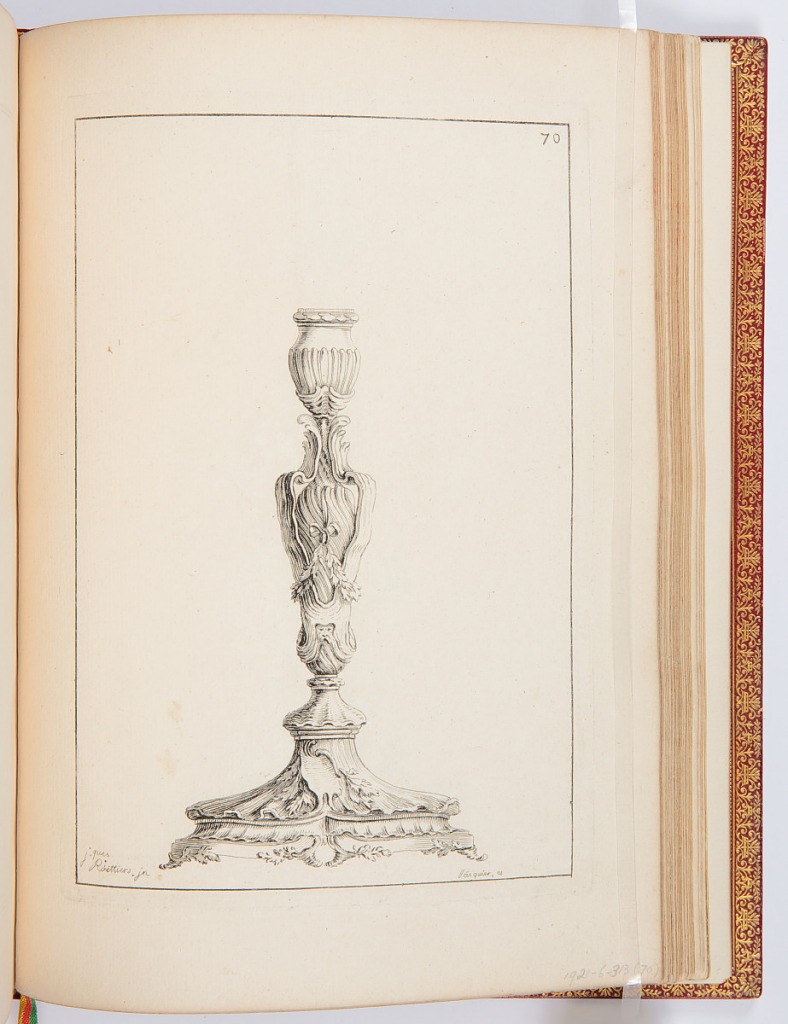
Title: Flambeau
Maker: Pierre Germain, French, 1703 - 1783
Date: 1748
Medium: Etching on laid paper
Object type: Print
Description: Design for a candlestick decorated with ornament motifs including gadrooning, garland, mascaron, branches, and scalloping. The plate is signed and numbered.